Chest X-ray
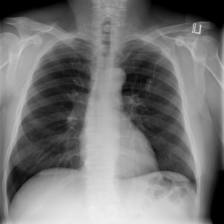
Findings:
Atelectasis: negative
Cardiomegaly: negative
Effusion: negative
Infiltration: negative
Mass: negative
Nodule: negative
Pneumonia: negative
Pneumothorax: negative
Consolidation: negative
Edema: negative
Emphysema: negative
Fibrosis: negative
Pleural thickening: negative
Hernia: negative